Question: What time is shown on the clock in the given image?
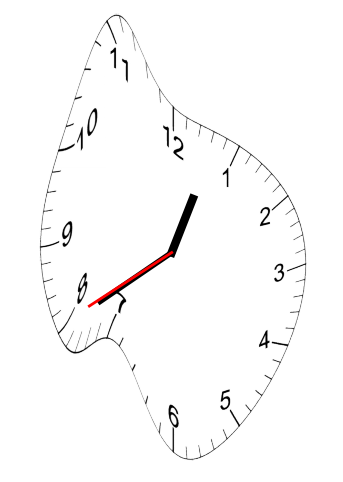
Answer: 12:39:40